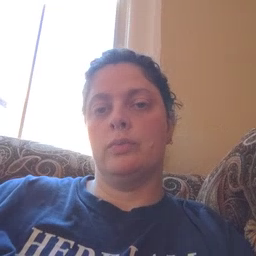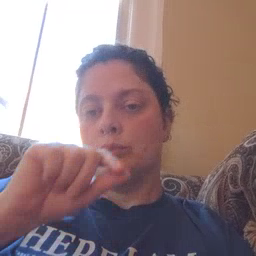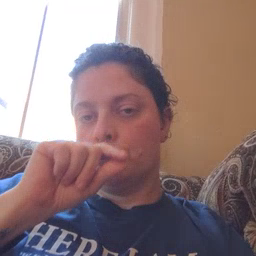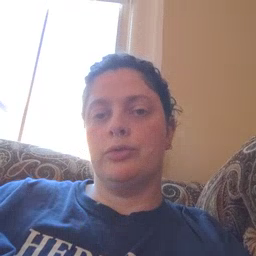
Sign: bird